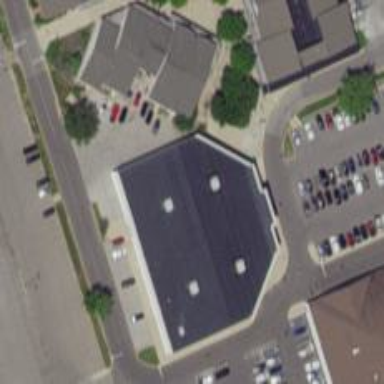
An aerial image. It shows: Retail building that is clothes shop.